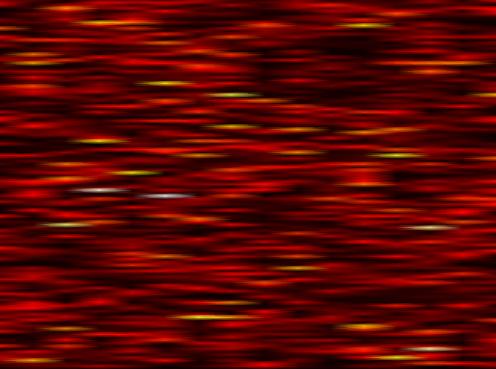
Label: FOFDM